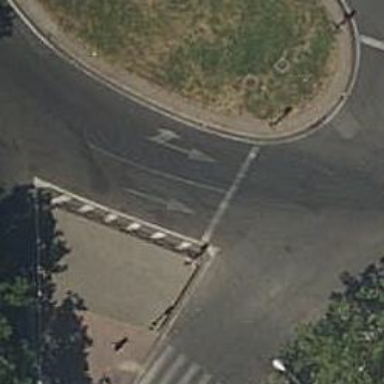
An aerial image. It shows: Tertiary road leading to roundabout.